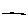
Label: line